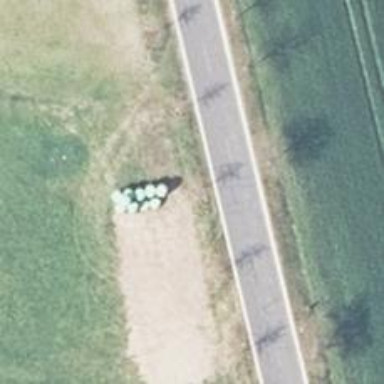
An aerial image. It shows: Row of trees in natural setting.